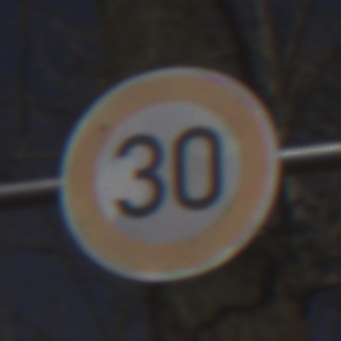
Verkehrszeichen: Geschwindigkeit30
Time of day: Midday
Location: Outdoor (Nature)
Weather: Clear
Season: NotSpecified
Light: Natural